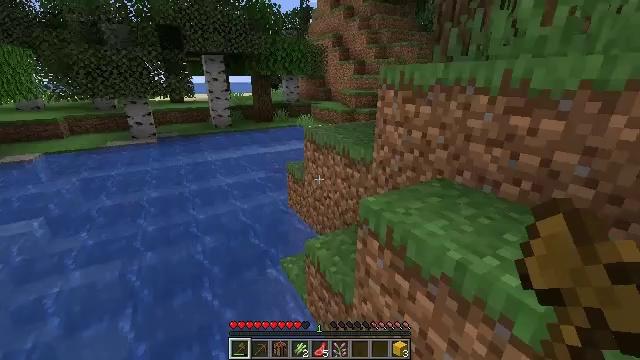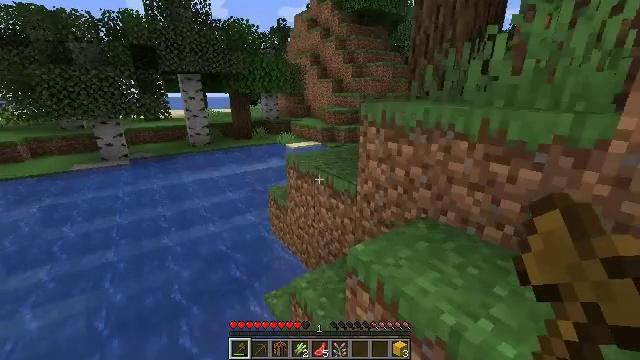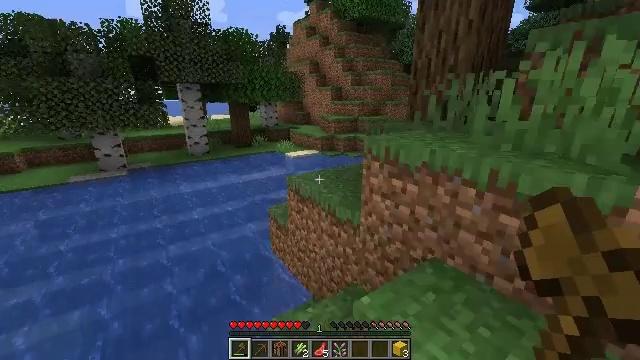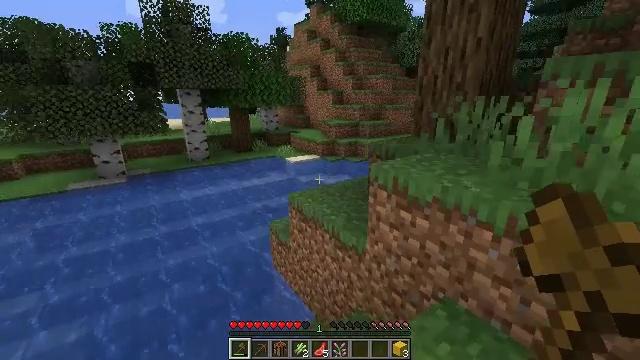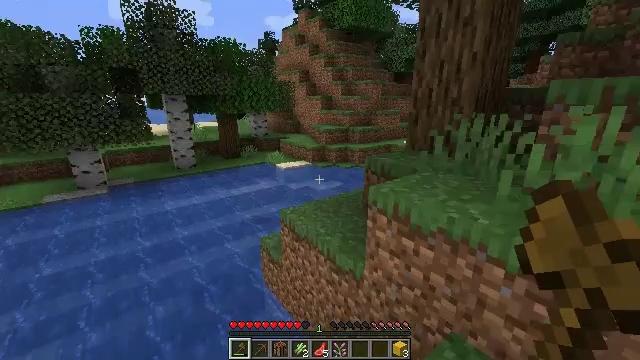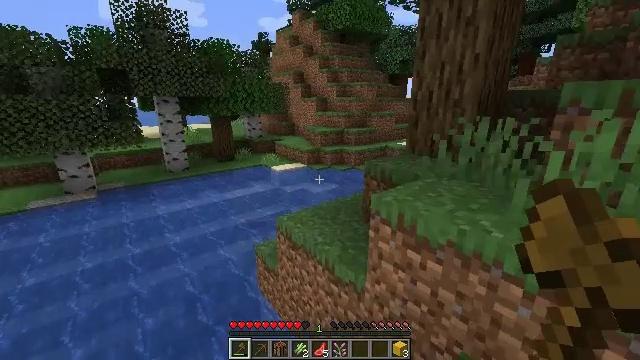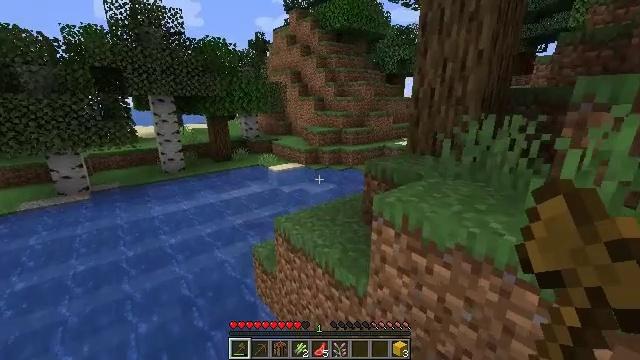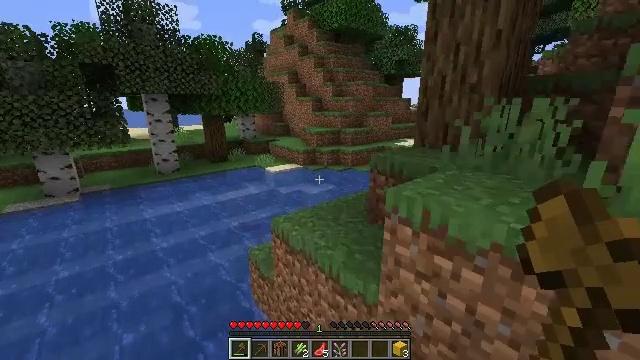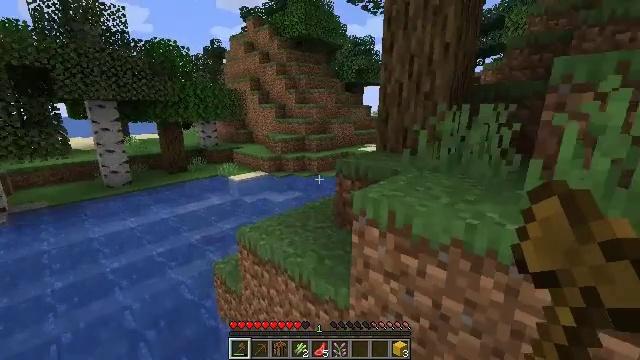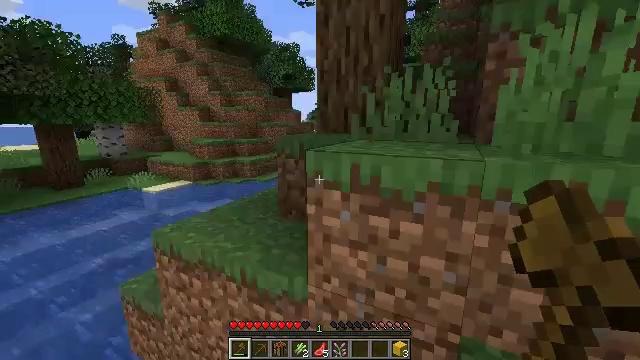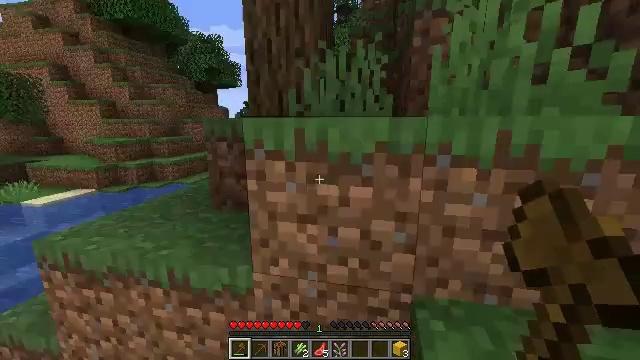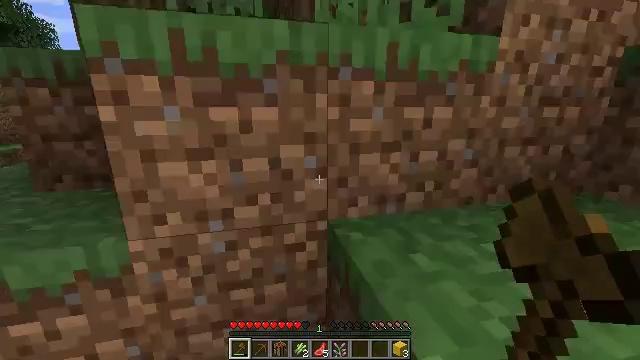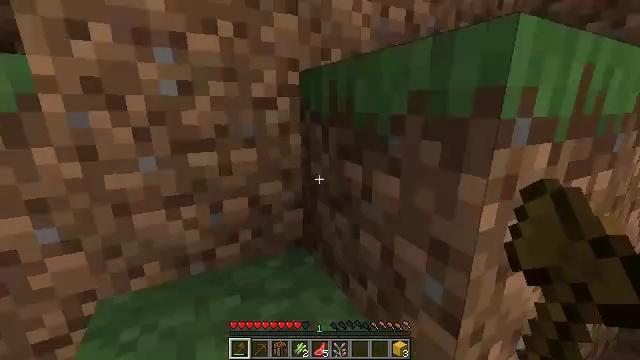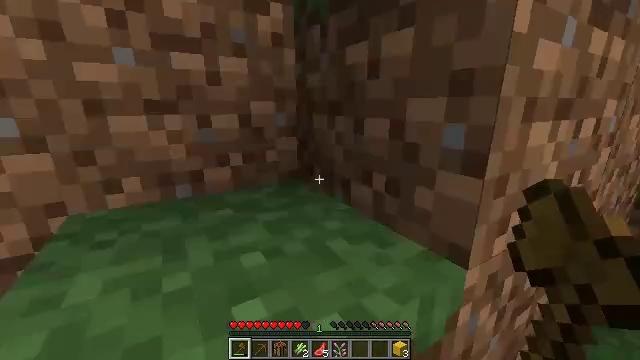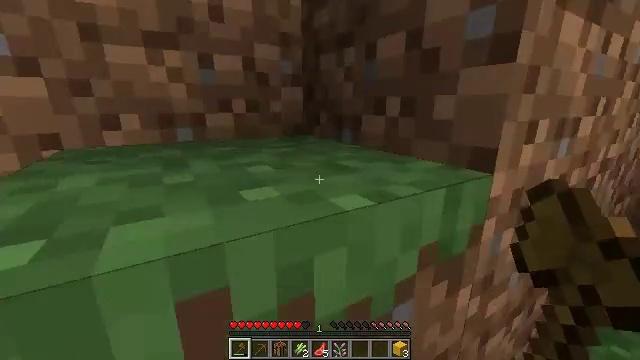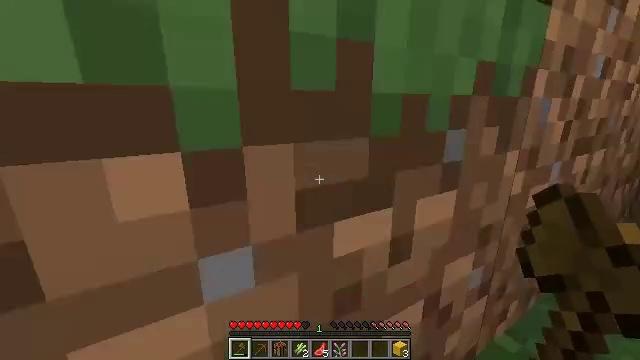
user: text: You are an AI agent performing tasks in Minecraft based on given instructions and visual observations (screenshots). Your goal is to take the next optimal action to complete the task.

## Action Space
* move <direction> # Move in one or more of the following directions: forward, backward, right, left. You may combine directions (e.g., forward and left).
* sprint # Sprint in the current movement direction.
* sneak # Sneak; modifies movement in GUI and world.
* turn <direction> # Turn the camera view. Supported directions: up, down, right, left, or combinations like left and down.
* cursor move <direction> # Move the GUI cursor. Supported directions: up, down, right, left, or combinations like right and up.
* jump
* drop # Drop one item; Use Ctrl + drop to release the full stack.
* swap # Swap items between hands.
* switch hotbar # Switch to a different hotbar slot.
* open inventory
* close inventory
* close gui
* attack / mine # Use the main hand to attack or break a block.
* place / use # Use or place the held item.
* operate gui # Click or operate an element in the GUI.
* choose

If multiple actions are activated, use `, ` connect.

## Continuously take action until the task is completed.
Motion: motion action
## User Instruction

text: Mine oak leaves.
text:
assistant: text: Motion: move forward, turn right and up, jump
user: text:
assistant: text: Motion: move forward, jump
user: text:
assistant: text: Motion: move forward, jump
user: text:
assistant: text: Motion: move forward, turn right, jump
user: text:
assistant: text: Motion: move forward, turn right, jump
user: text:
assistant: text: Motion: move forward, jump
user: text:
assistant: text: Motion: move forward, jump
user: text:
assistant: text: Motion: move forward, turn right and up, jump
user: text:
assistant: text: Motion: move forward, turn right and up, jump
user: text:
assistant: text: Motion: move forward, turn right, jump
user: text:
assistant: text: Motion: move forward, turn right and down, jump
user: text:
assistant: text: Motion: move forward, turn right, jump
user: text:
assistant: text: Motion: move forward, turn right, jump
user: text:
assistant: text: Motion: move forward, jump
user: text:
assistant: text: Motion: move forward, jump
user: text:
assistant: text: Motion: move forward, turn right, jump
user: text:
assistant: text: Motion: move forward, turn right, jump
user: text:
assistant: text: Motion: move forward, turn right, jump
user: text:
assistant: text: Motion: move forward, jump
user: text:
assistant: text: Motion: move forward, turn left and down, jump
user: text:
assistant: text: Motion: move forward, turn left and down, jump
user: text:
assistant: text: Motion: move forward, turn left and down, jump
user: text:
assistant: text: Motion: move forward, jump
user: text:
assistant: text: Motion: move forward, jump
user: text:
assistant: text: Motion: move forward, jump
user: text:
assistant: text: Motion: move forward, turn left, jump
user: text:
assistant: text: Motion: move forward, turn left, jump
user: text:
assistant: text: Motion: move forward, jump
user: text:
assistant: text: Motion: move forward, turn right and down, jump
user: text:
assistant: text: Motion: move forward, turn right and down, jump